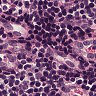
Metastatic tissue present: yes